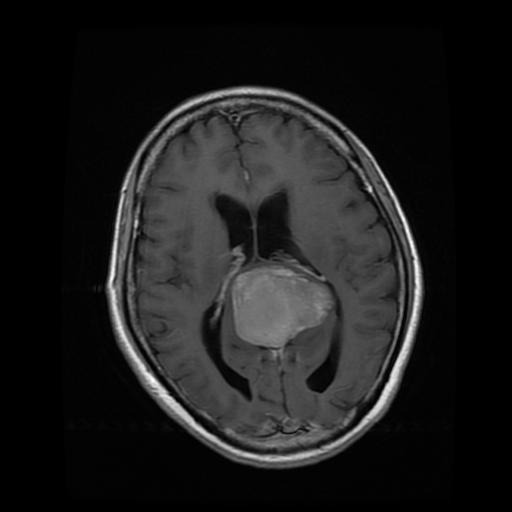
Label: meningioma